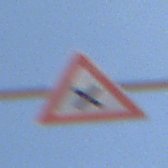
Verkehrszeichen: KreuzungOderEinmuendung
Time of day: Midday
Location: Outdoor (Nature)
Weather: Clear
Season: NotSpecified
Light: Natural